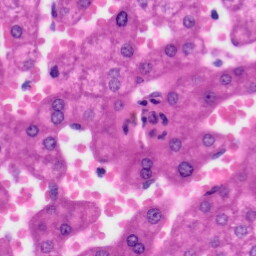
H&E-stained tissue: Liver